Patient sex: M
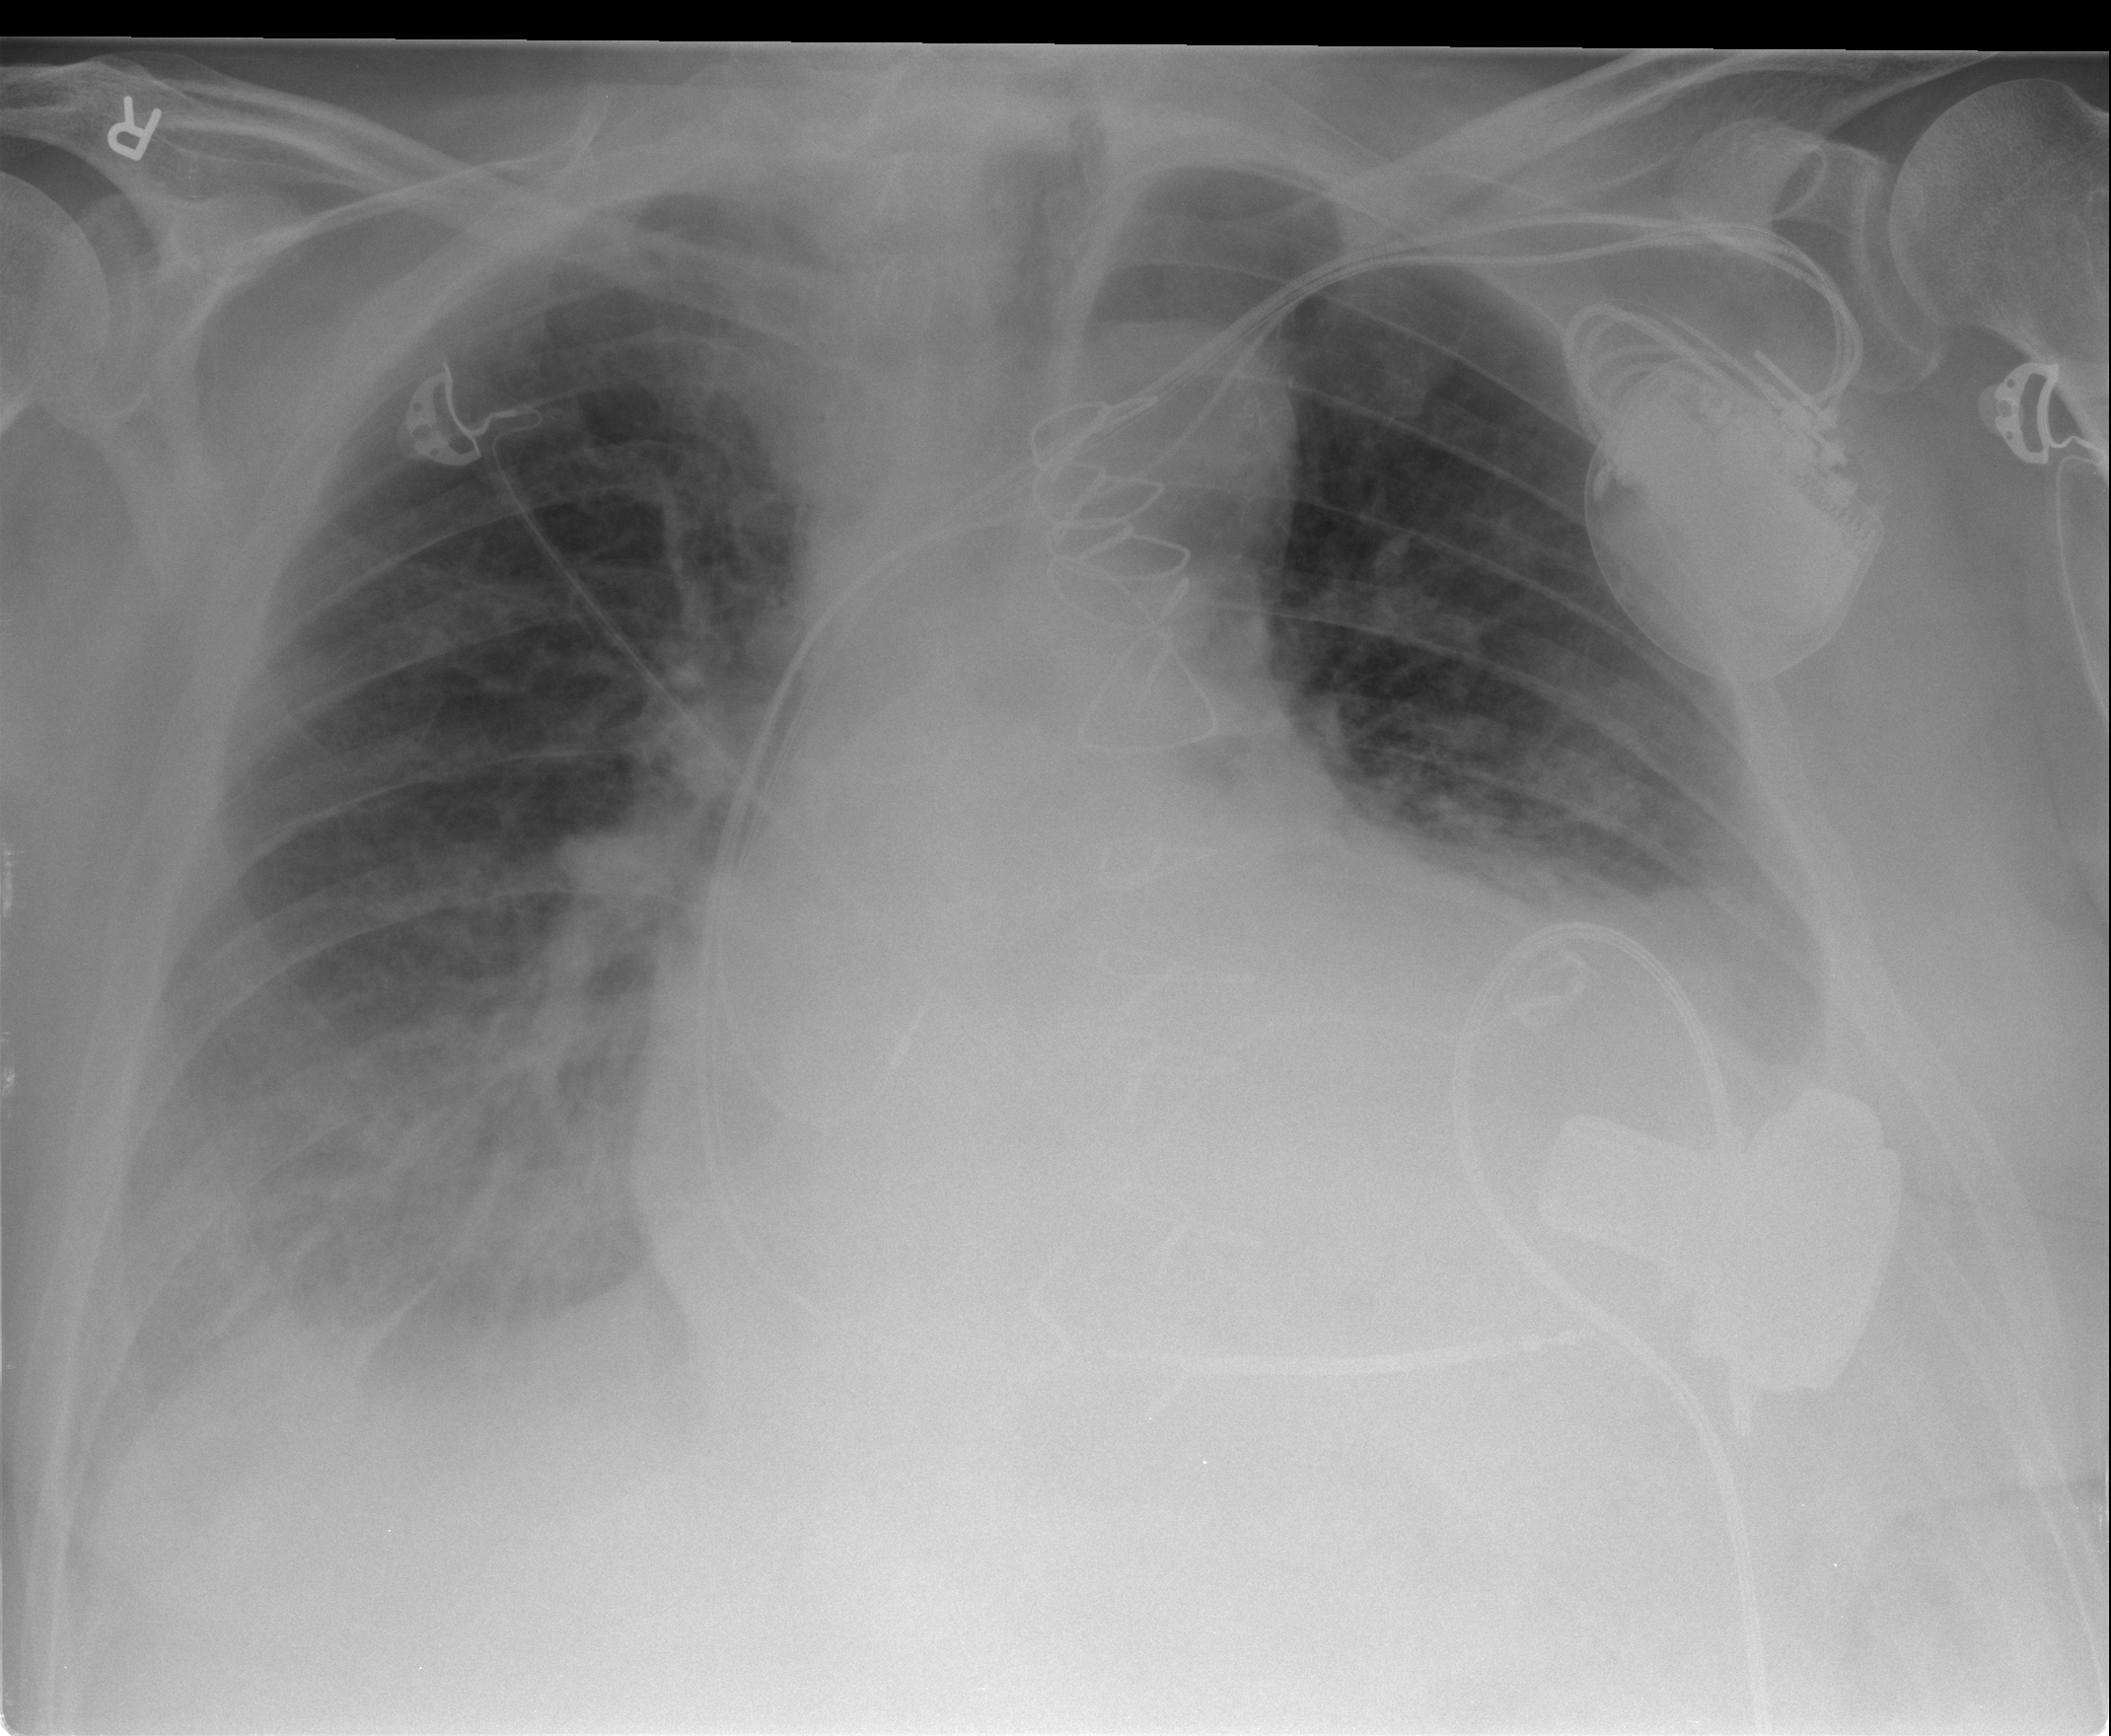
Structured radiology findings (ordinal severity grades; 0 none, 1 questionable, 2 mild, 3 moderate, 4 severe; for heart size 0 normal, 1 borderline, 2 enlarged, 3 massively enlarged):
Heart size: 2
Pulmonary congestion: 0
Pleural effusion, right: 2
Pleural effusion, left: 2
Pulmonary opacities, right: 1
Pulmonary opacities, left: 0
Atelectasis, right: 2
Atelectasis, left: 2